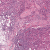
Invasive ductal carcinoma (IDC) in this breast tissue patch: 1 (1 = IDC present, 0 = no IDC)